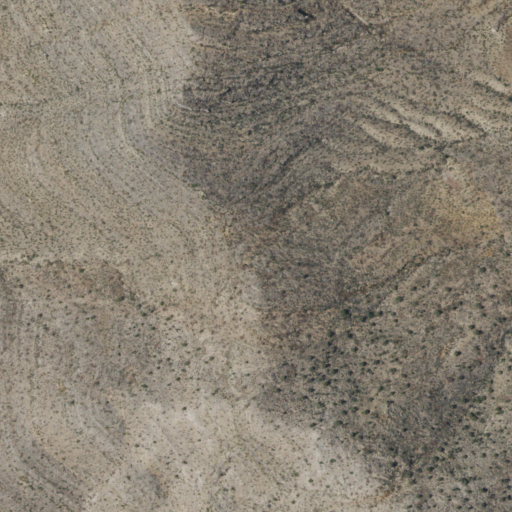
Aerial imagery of gap in New Mexico named Johnny Bull Gap containing only shrub